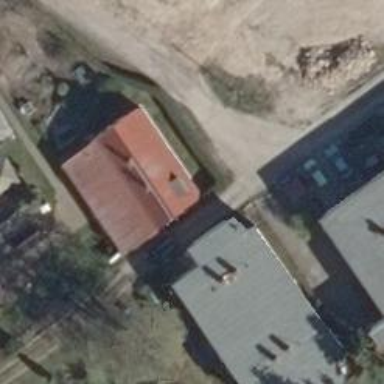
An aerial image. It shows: Building.